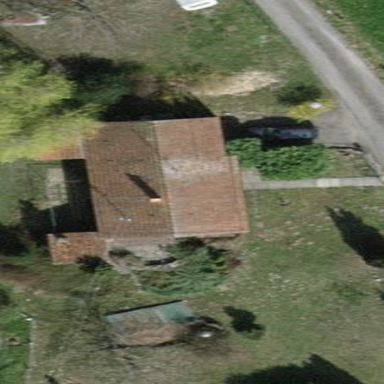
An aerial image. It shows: Detached building.